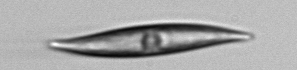
Label: Pleurosigma